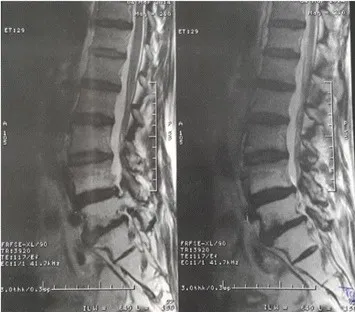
Spinal MRI T2-weighted sequence.
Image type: radiology (mri)